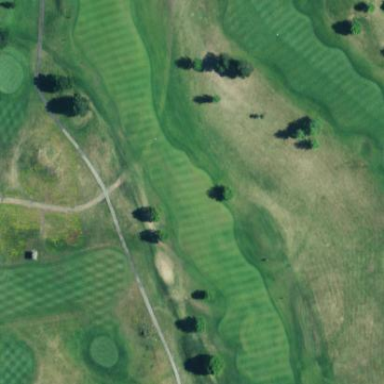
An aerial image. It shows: Area with grass used as rough in golf course.